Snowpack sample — Loveland Pass, Silver Plume, Colorado, USA (2/11/26, 12:00 PM MST)
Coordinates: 39.663, -105.886
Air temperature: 35 °F
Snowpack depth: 82 cm
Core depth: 10 cm
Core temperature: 15.8 °F
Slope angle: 13°, slope face: 12°
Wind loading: high
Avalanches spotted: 1
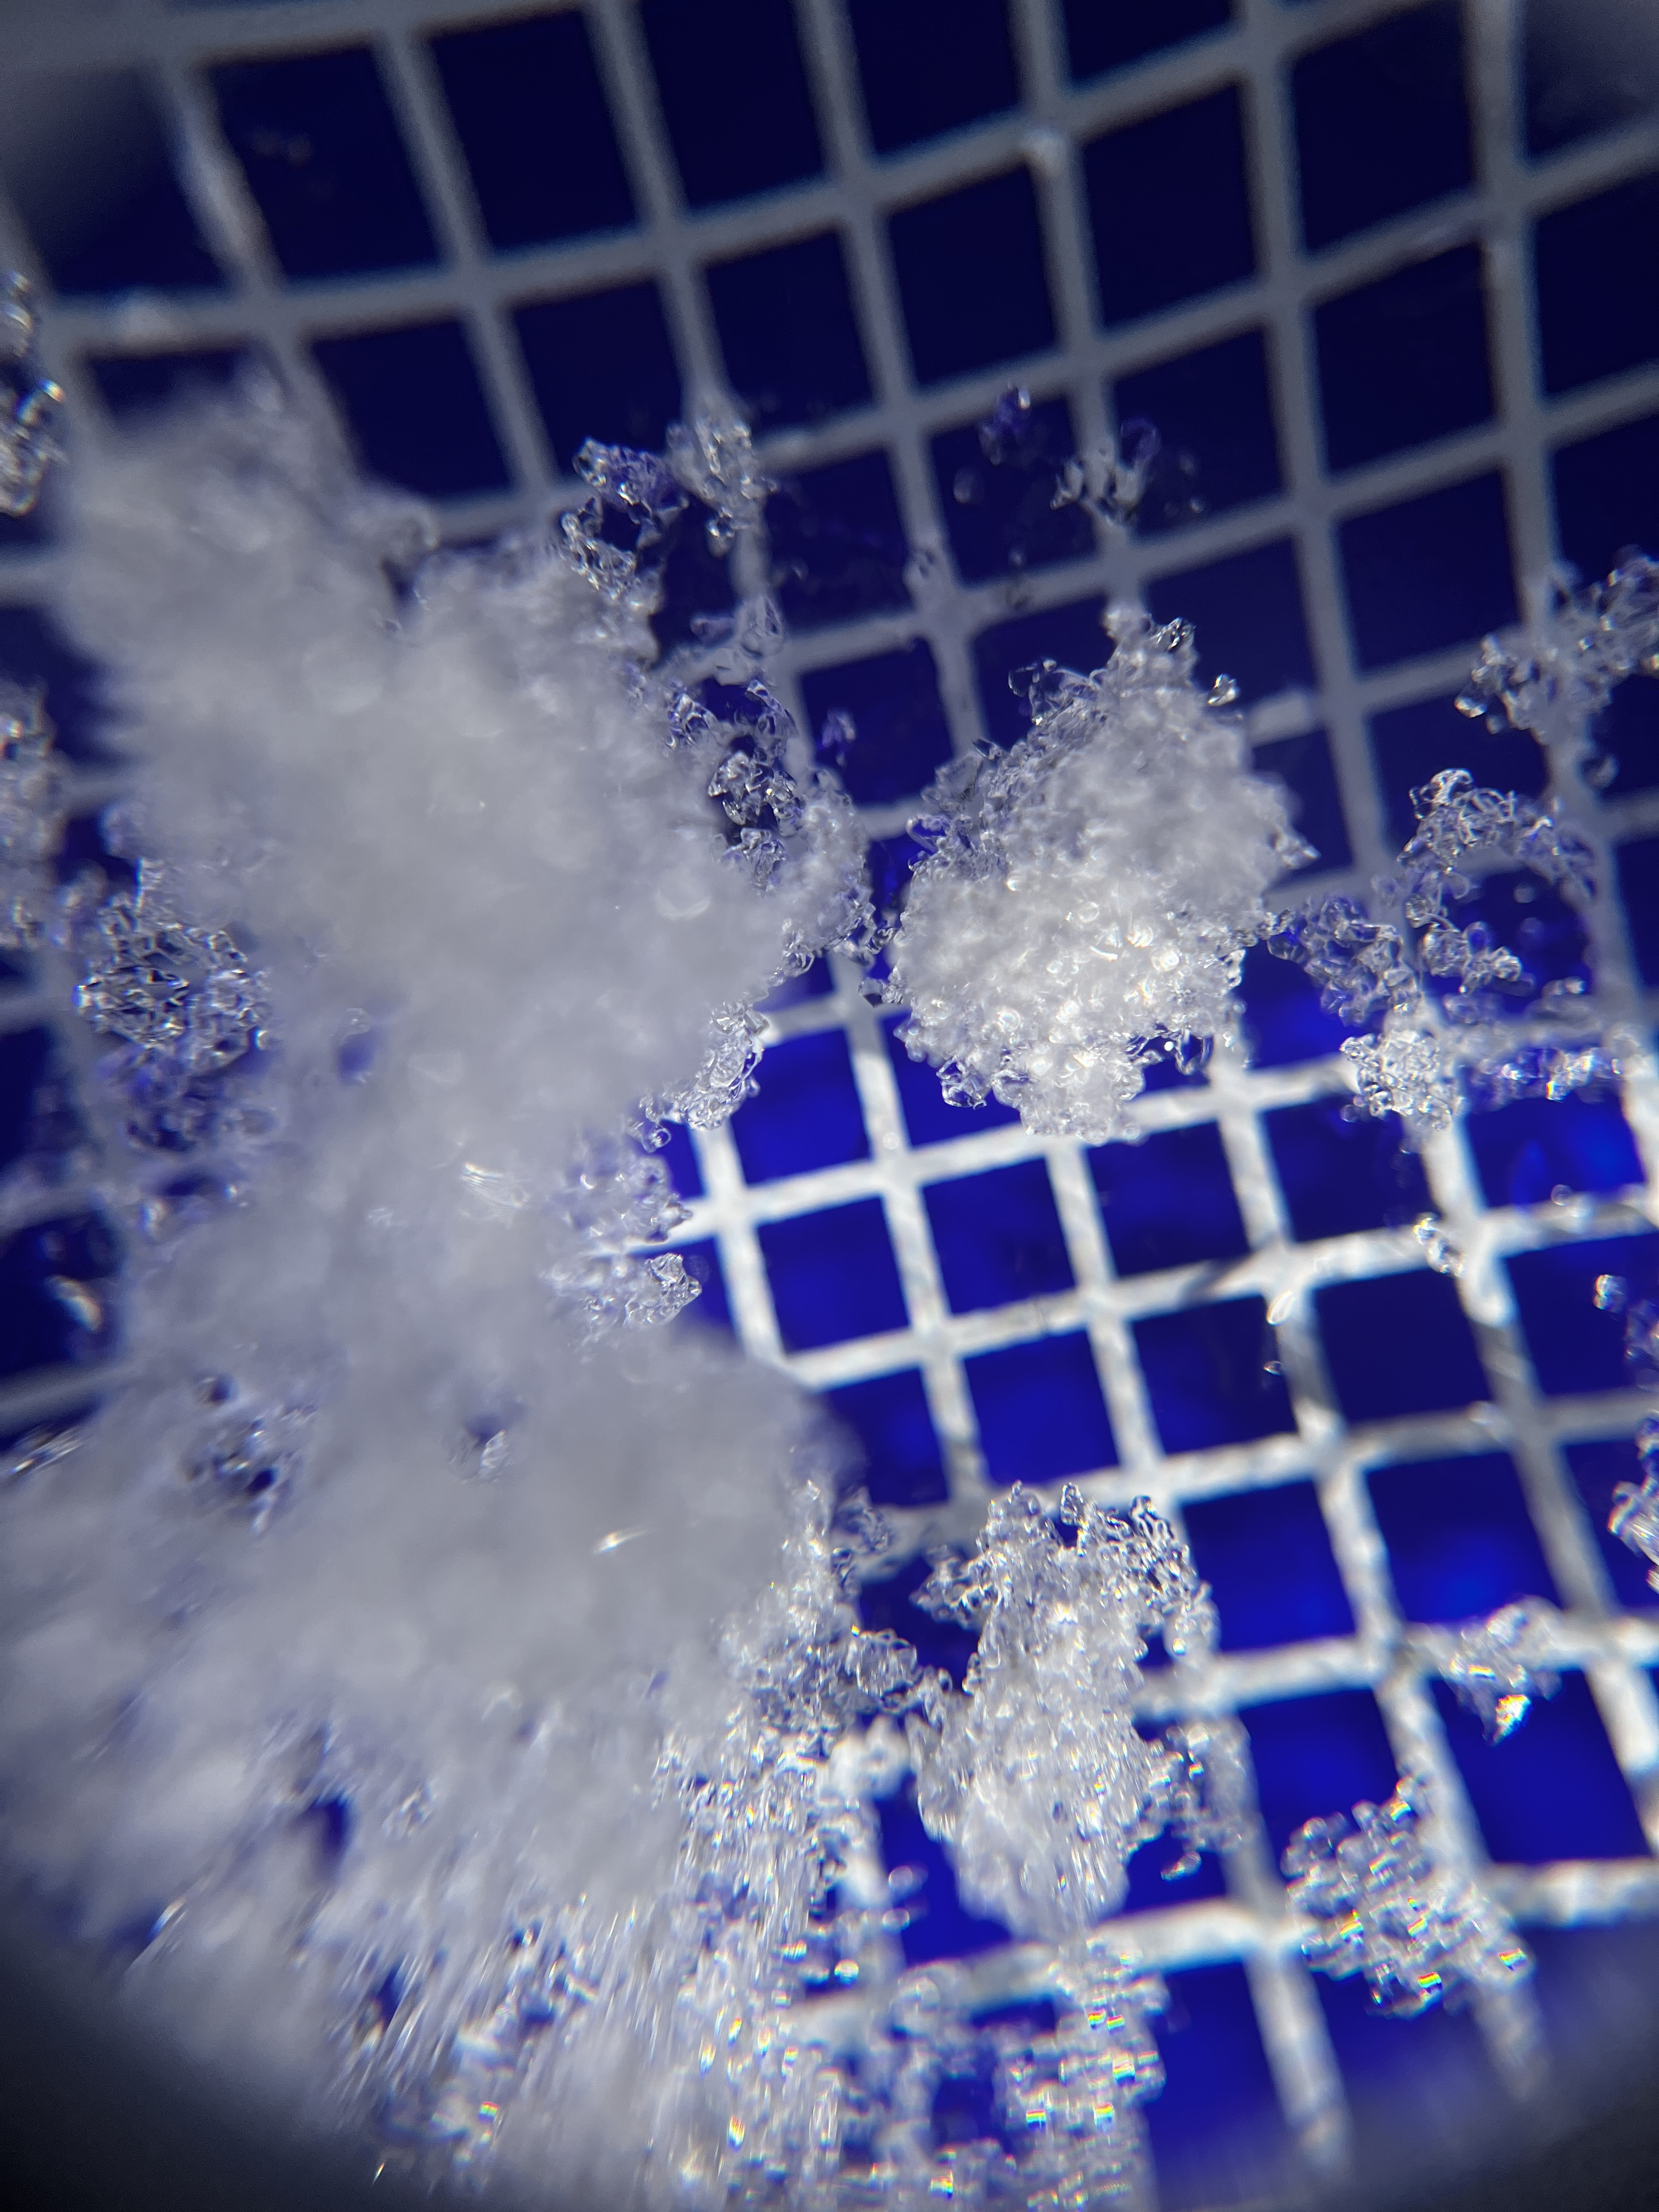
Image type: magnified_profile
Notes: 1 small avalanche spotted on the north side of the bowl, lots of wind loading